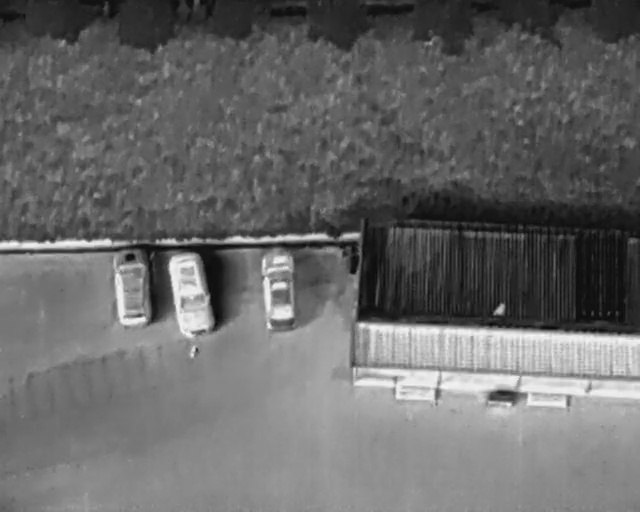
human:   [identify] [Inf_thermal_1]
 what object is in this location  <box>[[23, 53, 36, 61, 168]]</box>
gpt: <ref>1 large car at the left</ref>

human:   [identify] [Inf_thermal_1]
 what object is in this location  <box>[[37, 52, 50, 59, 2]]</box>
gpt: <ref>1 medium car at the center</ref>

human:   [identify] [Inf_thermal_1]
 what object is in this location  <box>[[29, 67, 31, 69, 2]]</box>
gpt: <ref>1 small person at the center</ref>